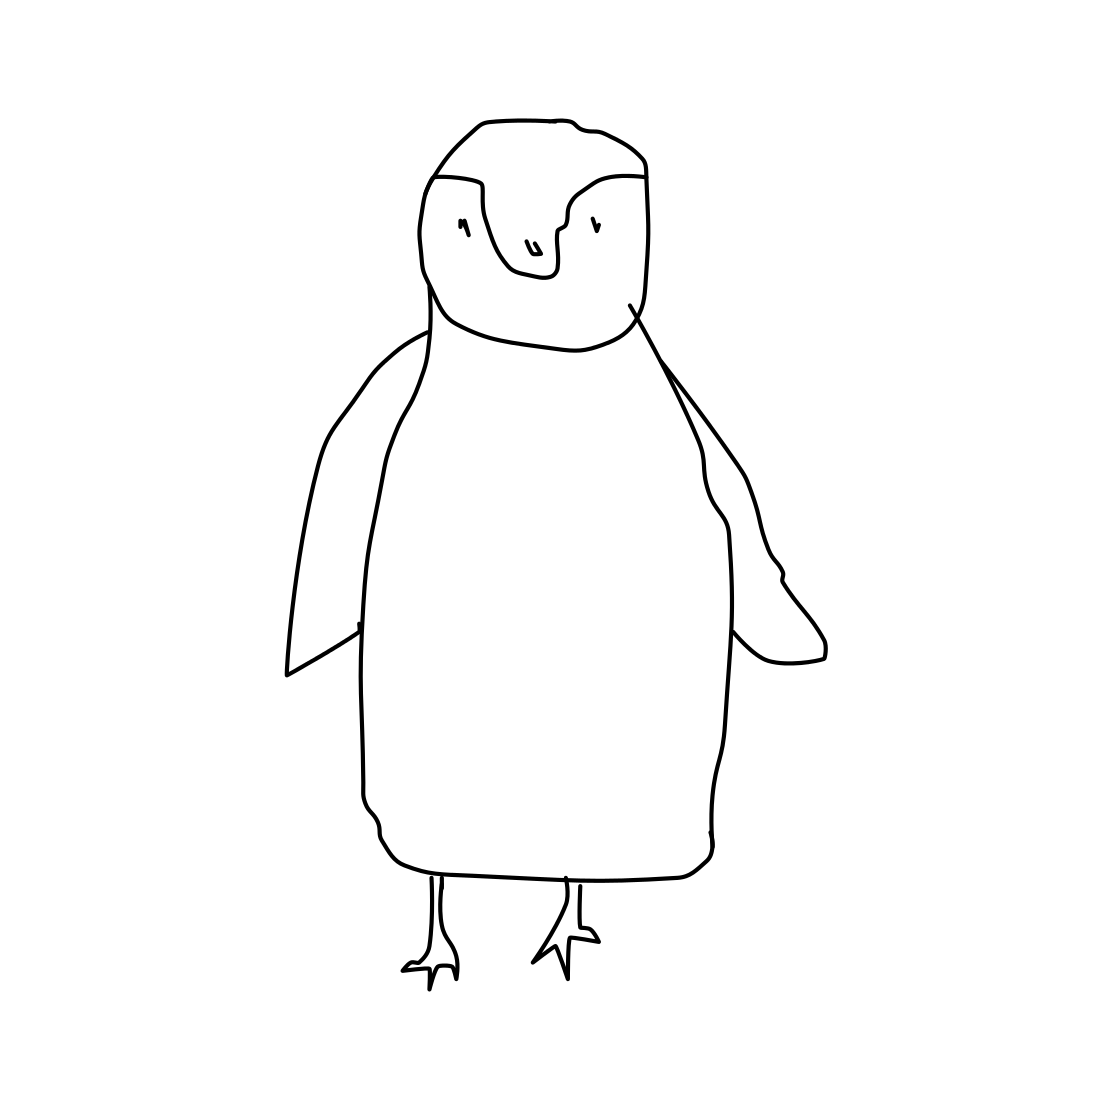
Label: penguin